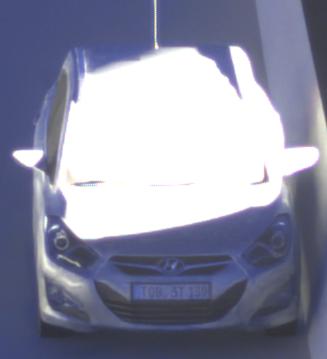
Make: Hyundai
Model: i40 Kombi 1.6 GDI
Detailed model: i40 (VF) Kombi
Model produced from: 2012/08
Model produced until: 2013/09
Doors: 5
Color: white
Road condition: dry road
Daytime: sunrise or sunset
Contrast: high contrast